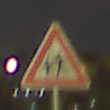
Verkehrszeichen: KinderRechts
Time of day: Night
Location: Outdoor (Urban)
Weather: PartlyCloudy
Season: NotSpecified
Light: Artificial